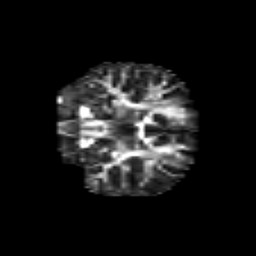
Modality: FA
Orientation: coronal
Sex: female
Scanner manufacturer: siemens
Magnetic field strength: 3 T
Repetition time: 5 s
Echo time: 0.071 s